Lunar surface albedo tile
Center latitude: 23.587
Center longitude: 39.092
Resolution (meters per pixel, mean): 130.66
Tile area (km^2): 16980.41
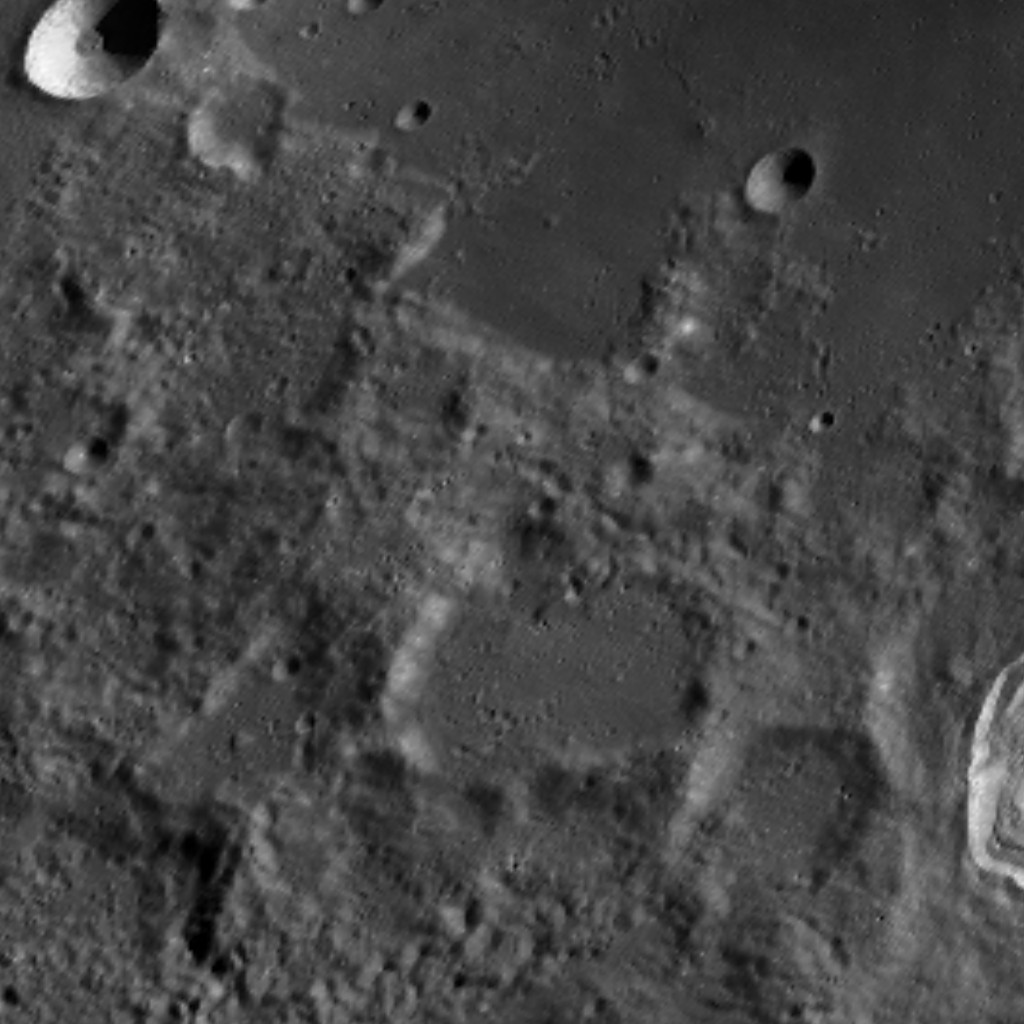